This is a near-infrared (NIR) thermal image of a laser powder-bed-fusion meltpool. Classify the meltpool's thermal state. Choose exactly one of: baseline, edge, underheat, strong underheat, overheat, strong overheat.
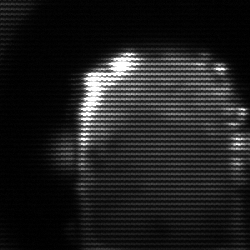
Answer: baseline